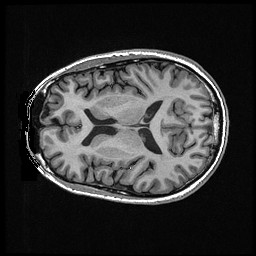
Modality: T1w
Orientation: axial
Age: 30
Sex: male